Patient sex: M
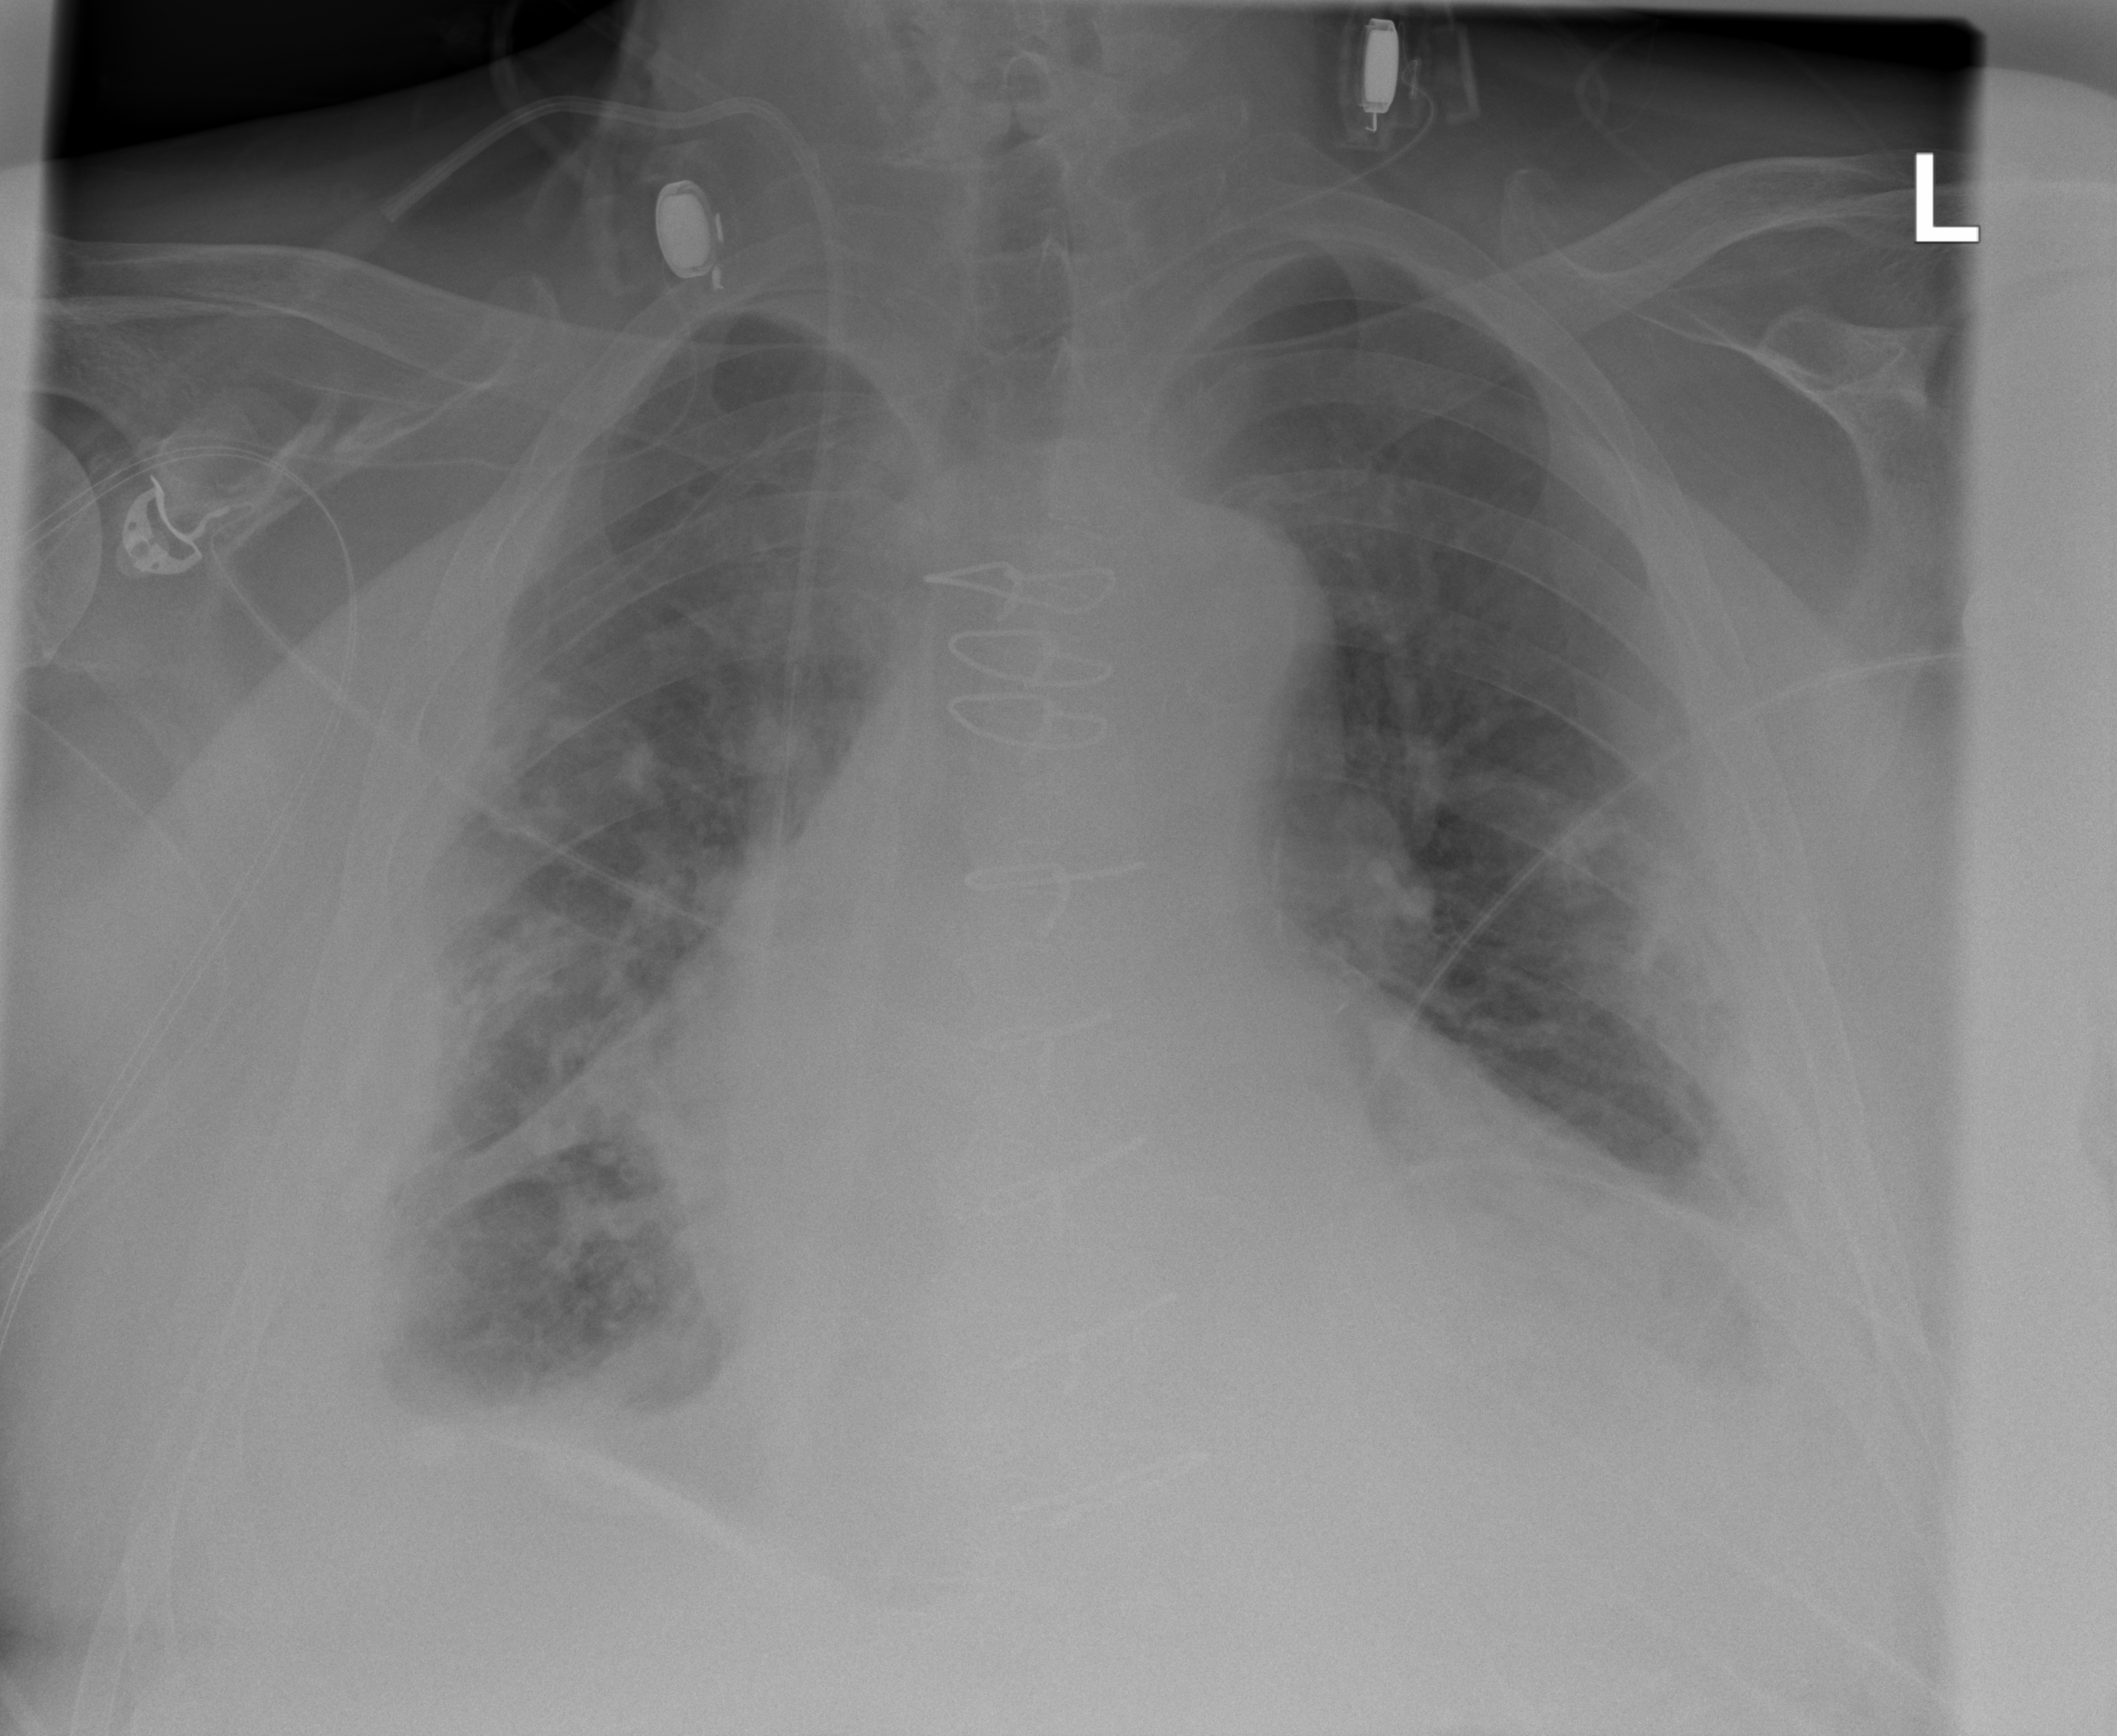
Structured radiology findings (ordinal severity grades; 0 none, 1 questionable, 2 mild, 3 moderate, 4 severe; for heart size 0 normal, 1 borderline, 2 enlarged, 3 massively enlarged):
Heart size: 2
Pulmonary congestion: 2
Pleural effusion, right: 2
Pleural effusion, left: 2
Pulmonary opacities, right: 0
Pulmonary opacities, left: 0
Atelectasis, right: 2
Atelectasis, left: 2